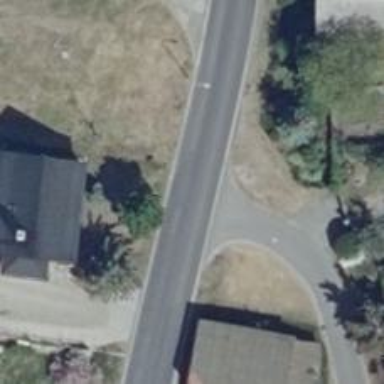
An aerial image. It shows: Secondary road with asphalt surface.